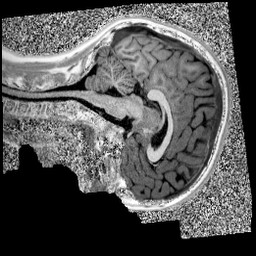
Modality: UNIT1
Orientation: sagittal
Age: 10
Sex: female
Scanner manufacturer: siemens
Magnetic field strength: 3 T
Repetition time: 4 s
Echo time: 0.00299 s